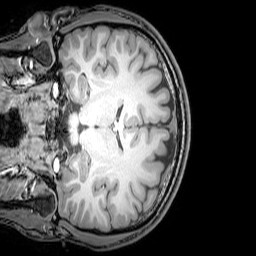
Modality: T1w
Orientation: coronal
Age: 23
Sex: male
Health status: healthy
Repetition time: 0.081 s
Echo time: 0.037 s